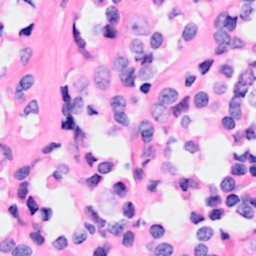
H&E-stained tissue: Breast